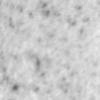
Label: no_change